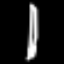
Label: pencil